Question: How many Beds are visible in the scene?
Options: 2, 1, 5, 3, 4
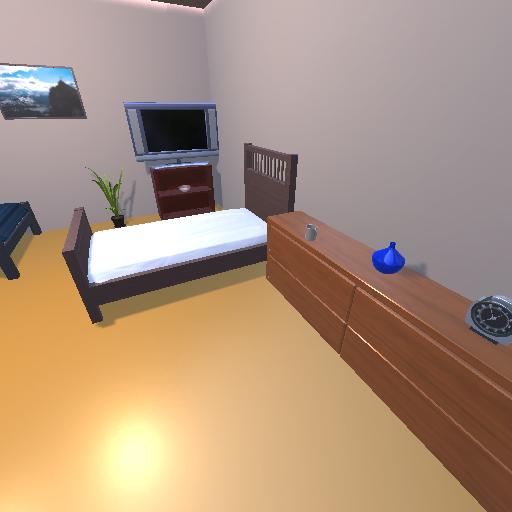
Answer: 2